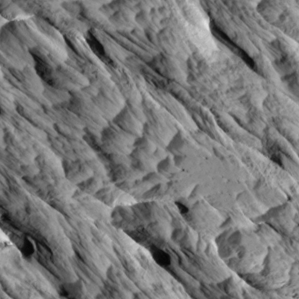
Label: non_frost